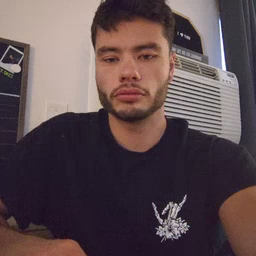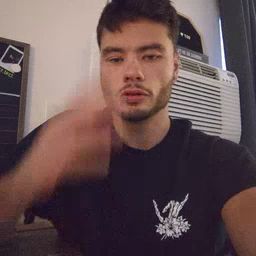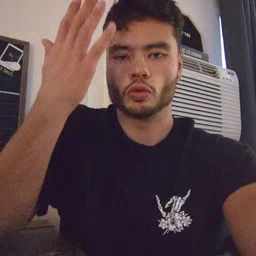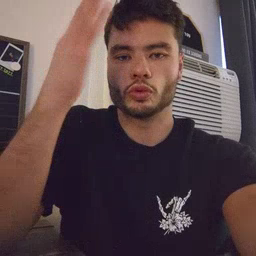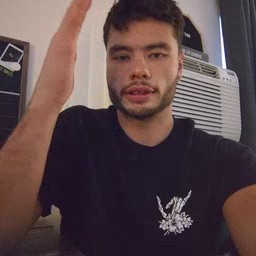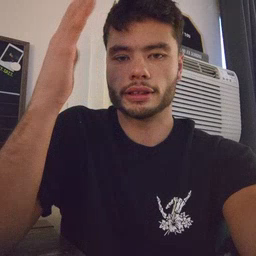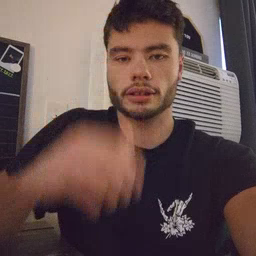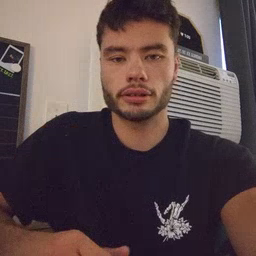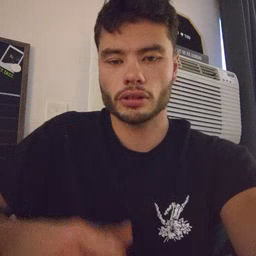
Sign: tree